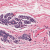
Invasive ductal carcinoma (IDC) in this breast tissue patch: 0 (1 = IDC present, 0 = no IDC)